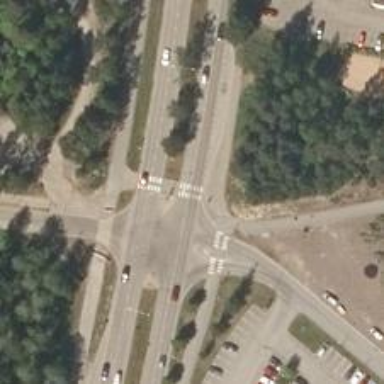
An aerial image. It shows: Zebra crossing with road island.